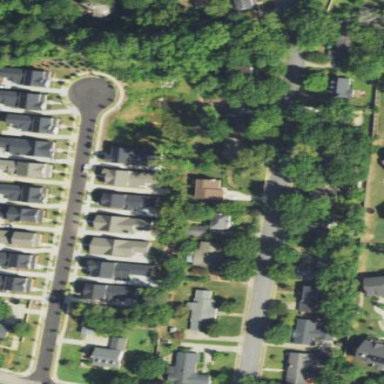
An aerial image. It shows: Residential neighbourhood.